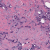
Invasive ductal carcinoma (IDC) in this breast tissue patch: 1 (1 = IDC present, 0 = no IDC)